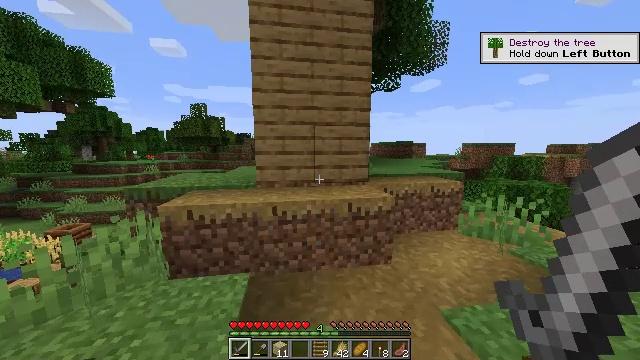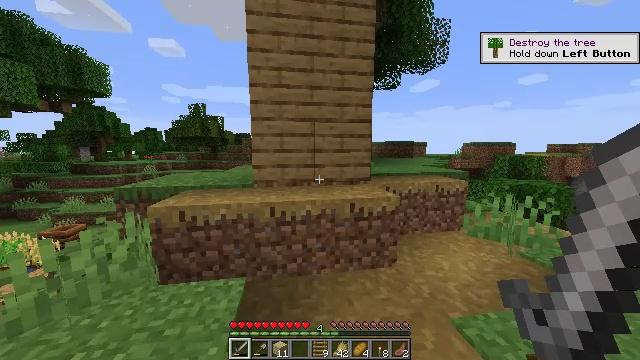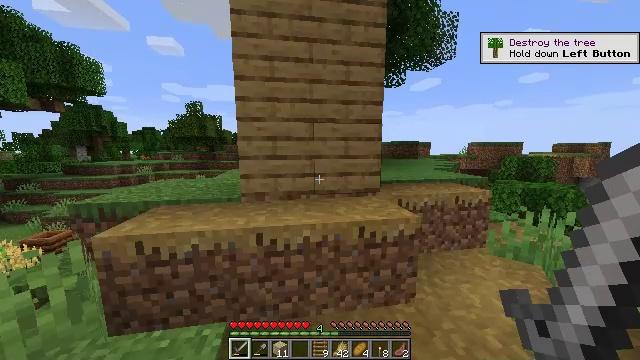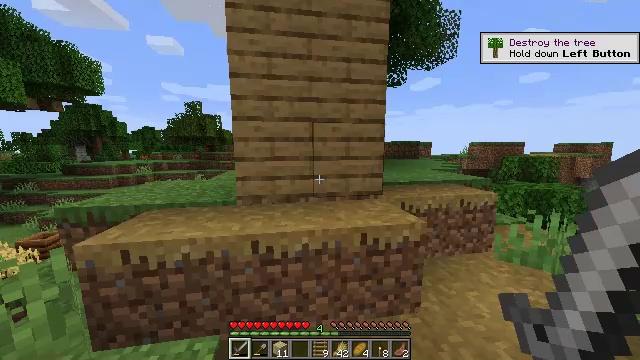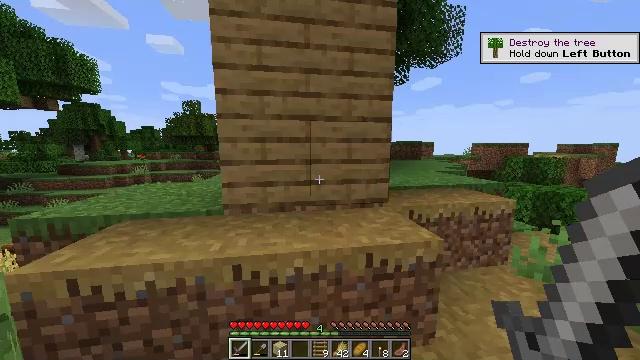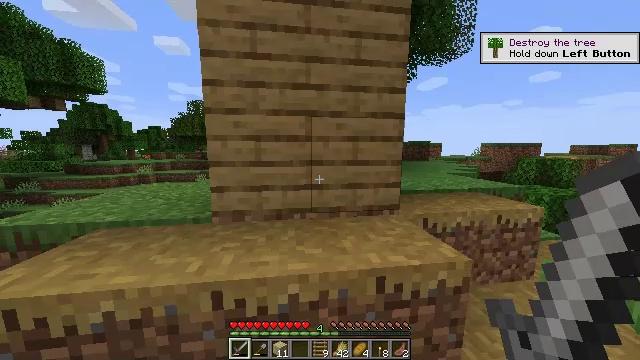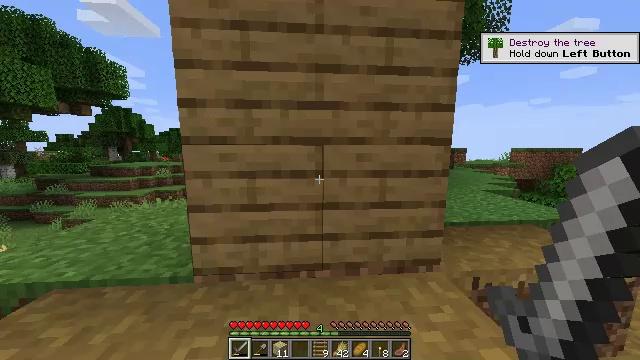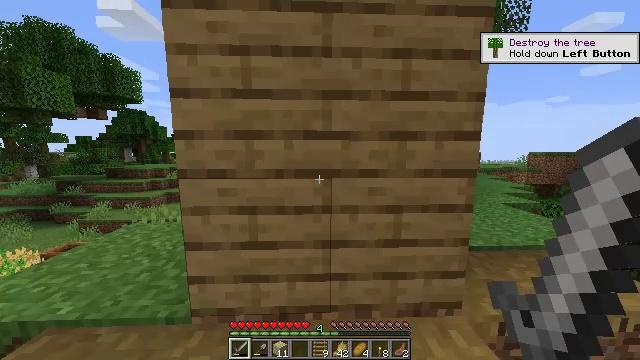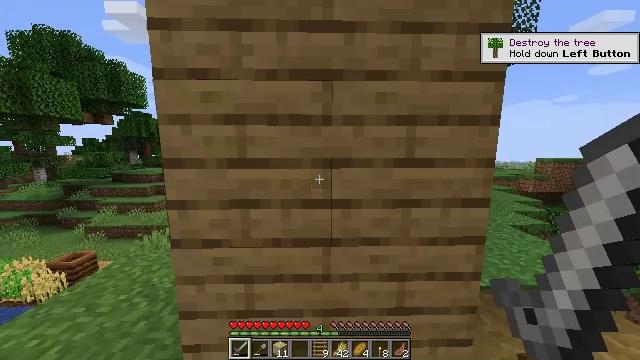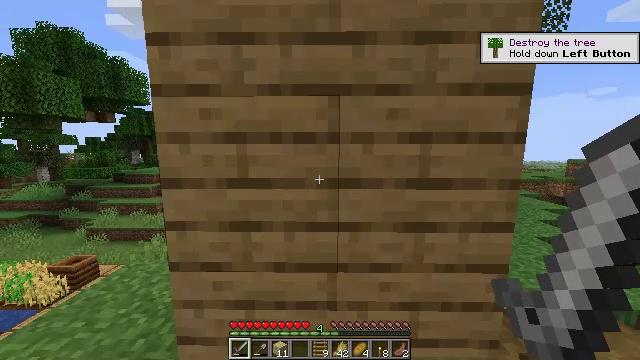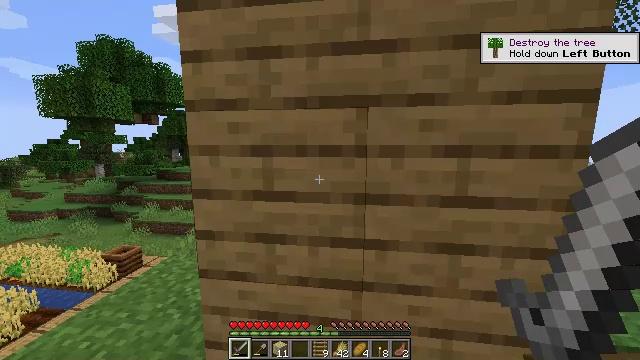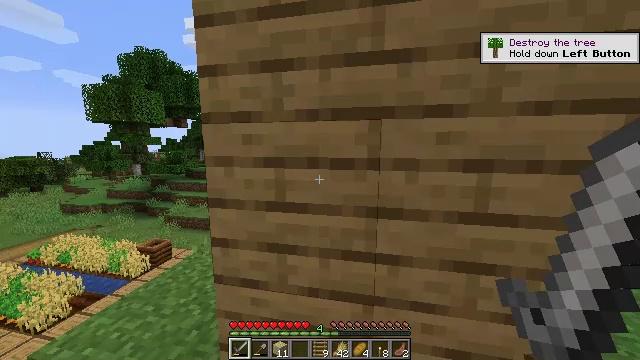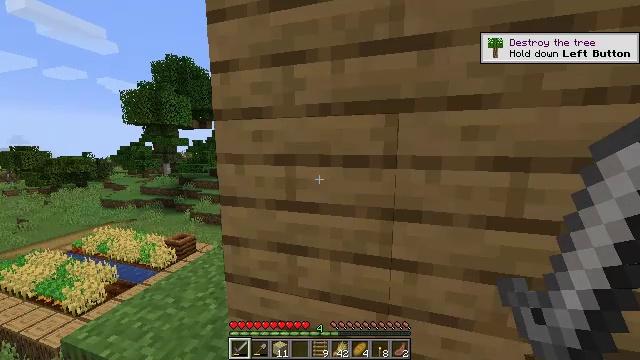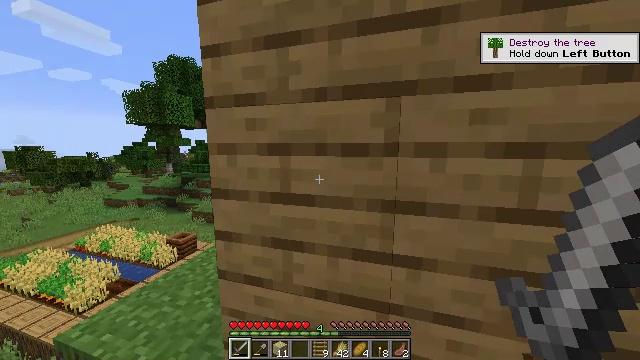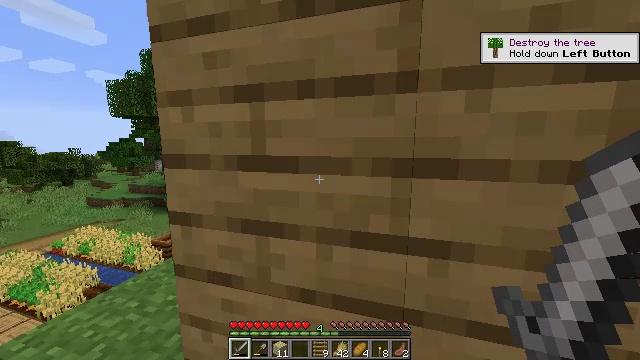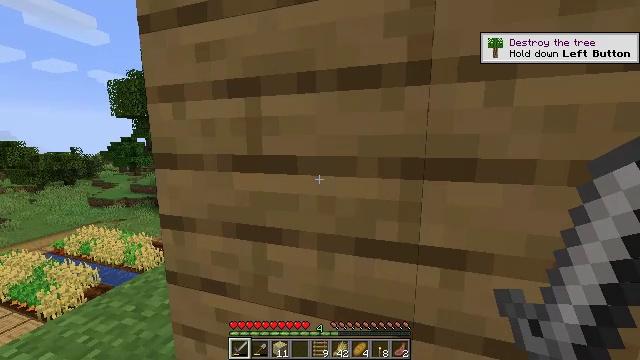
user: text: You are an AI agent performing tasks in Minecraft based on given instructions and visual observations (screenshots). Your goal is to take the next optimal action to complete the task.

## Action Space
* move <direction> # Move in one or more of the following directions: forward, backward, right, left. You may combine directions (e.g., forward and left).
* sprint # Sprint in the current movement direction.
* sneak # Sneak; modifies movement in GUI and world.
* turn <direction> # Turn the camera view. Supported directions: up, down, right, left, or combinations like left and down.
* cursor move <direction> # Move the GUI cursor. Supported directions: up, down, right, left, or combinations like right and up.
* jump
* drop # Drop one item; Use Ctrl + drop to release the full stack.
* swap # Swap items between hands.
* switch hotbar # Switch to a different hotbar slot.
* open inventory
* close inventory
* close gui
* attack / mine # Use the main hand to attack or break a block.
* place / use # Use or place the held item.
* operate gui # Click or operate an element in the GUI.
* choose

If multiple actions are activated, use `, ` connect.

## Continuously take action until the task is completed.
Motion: motion action
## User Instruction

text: Retrieve oak planks from the wooden block.
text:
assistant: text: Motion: move forward, sprint
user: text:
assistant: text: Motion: move forward, sprint
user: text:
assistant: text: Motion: move forward, sprint
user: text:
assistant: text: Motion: move forward, sprint
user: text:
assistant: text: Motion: move forward, sprint, turn left
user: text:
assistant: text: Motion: move forward, sprint, turn left, jump
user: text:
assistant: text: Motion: move forward, sprint, turn left, jump
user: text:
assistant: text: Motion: move forward, sprint, jump
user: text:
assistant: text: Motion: move forward, sprint, turn left
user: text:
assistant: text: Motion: move forward, sprint, turn left
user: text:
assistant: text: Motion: move forward, sprint, turn left
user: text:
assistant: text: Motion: move forward, sprint, turn left
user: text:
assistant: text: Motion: move forward, sprint
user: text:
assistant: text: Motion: move forward, sprint
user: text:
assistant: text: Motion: move forward, sprint
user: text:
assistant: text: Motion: move forward, sprint, turn left
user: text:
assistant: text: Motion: move forward, sprint, turn left
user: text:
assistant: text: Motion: move forward, sprint, turn left
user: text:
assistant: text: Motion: move forward, sprint, turn left
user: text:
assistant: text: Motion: move forward, sprint
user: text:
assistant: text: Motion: move forward, sprint
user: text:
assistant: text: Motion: move forward, sprint
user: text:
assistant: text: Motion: sprint, turn left
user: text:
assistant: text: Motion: turn left
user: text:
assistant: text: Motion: no_op
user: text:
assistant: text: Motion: turn left
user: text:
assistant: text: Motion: no_op
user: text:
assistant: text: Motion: no_op
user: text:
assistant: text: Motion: no_op
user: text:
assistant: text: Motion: no_op